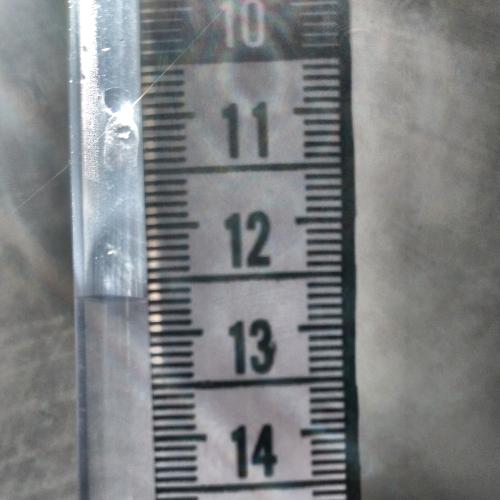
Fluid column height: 12.7 cm